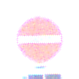
Verkehrszeichen: VerbotDerEinfahrt
Zusatzzeichen unten: MehrspurigeFahrzeugeFrei4
Umgebung: Outdoor, Nature
Tageszeit: SunriseSunset
Wetter: Clear
Licht: Natural
Jahreszeit: NotSpecified
Kontrast: HighContrast